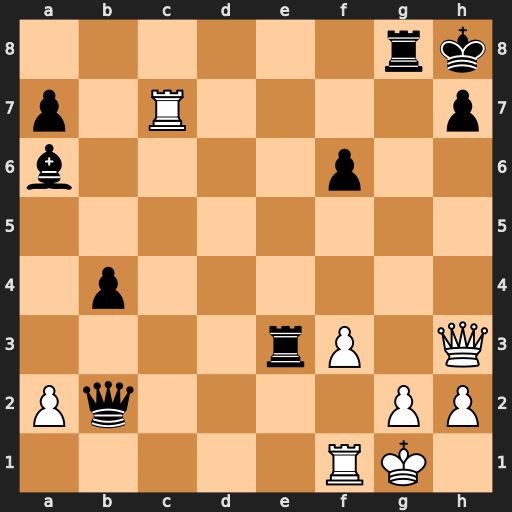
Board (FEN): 6rk/p1R4p/b4p2/8/1p6/4rP1Q/Pq4PP/5RK1
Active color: w
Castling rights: -
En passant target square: -
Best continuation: Rxh7#